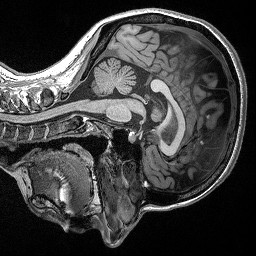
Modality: T1w
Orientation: sagittal
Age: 52
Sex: female
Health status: healthy
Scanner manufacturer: siemens
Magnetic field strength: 3 T
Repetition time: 2.3 s
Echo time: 0.00298 s